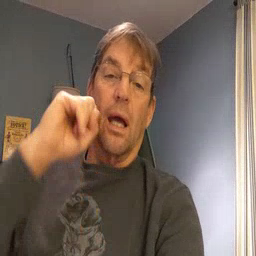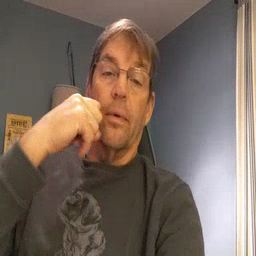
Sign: apple